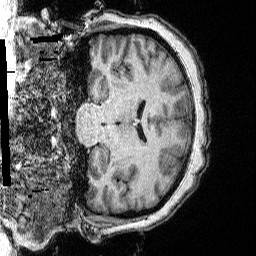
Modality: T1w
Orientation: coronal
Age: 44
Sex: female
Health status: ill
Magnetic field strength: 3 T
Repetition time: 2.53 s
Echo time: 0.00331 s